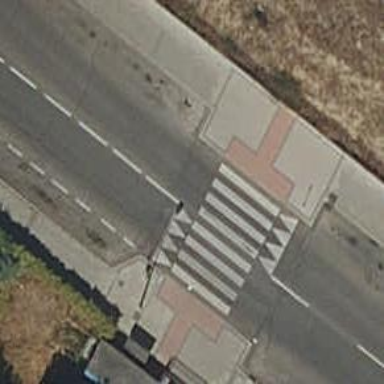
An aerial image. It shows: Marked crossing with traffic-calming table.